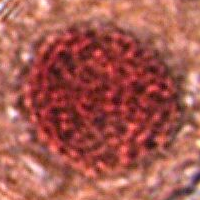
Label: prophase